Current action and preconditions to check: path_clear

Your task: For each precondition in the list above, predict whether it will hold at this action.

Consider the current scene as observed from the mobile robot's camera, and analyze the predicted future states of all dynamic agents (e.g., people, animals, vehicles, or any moving entities) within the NEXT SECOND.

IMPORTANT: Only answer "very likely" if you are absolutely certain—based on strong, clear evidence—that a dynamic agent will violate the precondition in the predicted future state. Do NOT answer "very likely" for unlikely, ambiguous, or low-probability risks.

Ask yourself for each precondition: Is there a high probability, with clear and convincing evidence, that the predicted future states of any dynamic agent will interfere with the predicted future state of the currently executing action within the NEXT SECOND, causing that precondition to fail?

Assess the risk level based on these predictions. Use "likely" or "very likely" if motions create a clear risk of interference.

Use "neutral" or "improbable" if agents are nearby but their predicted paths are clearly diverging or non-conflicting.

Failure Risk Categories: "very improbable", "improbable", "neutral", "likely", "very likely"

Answer Format: Output ONLY the probability_of_failure value from these categories: "very improbable", "improbable", "neutral", "likely", "very likely"

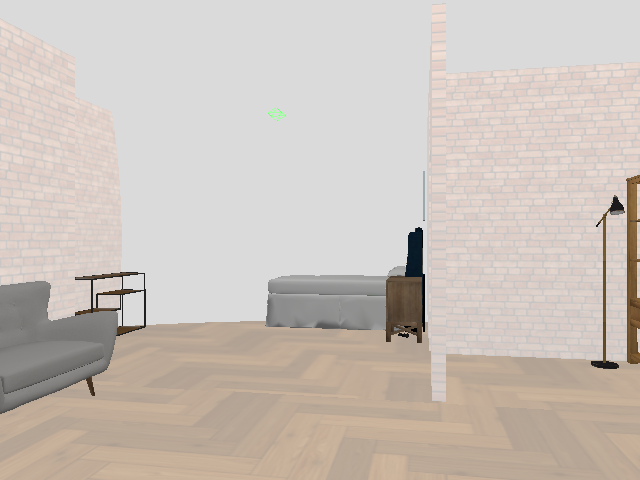

Answer: very improbable